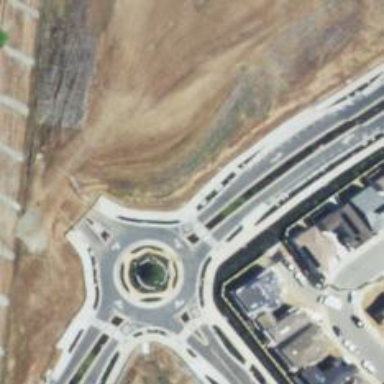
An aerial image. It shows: Cycleway around traffic island.